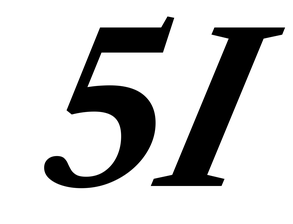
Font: LibreCaslonText-Italic_Bold_Italic